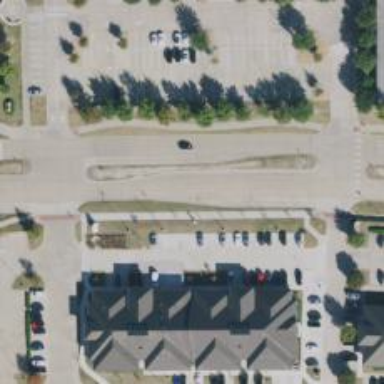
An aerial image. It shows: Tertiary road with separate sidewalk.